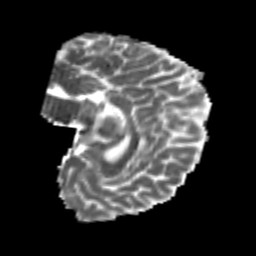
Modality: MD
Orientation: sagittal
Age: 25
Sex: female
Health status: healthy
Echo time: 0.074 s